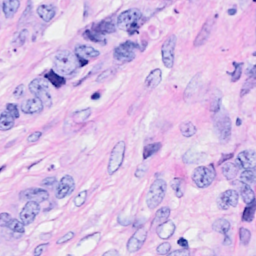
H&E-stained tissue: Breast